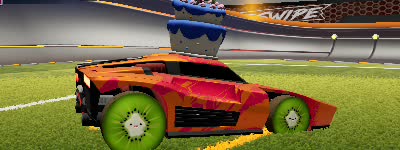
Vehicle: breakout